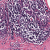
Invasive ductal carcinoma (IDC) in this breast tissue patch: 0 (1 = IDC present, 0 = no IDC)